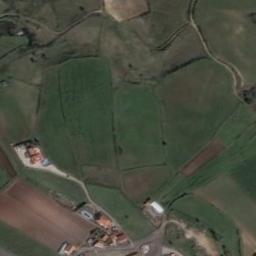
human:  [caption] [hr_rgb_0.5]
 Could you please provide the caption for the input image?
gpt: There is a winding path through the green terraces .

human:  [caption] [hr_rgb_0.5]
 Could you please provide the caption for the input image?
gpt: The green and bare terrace is next to some houses .

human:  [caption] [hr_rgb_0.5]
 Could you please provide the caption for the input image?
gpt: There are paths and houses in a patch of brown and green terraces .

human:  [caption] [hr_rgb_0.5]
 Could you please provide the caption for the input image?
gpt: There are many buildings of different shapes and sizes on the terrace .

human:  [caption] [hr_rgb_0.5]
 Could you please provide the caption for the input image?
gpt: There are several buildings beside the terraces .